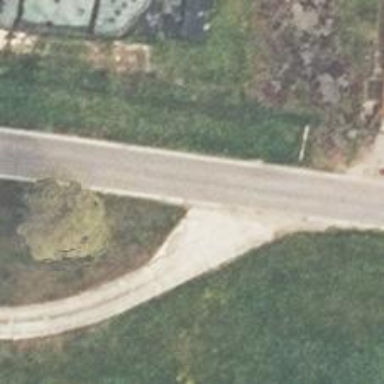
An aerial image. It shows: Secondary road with asphalt surface.